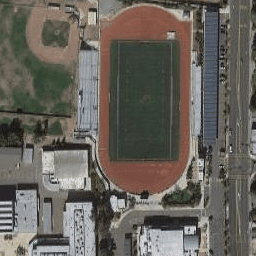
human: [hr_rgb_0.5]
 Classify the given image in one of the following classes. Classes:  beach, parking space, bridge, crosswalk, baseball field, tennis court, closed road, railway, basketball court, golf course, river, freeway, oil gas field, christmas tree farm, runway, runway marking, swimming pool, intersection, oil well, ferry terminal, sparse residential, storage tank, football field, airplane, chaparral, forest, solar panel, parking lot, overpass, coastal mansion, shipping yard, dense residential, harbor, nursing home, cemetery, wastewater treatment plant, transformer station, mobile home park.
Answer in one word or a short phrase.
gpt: football field